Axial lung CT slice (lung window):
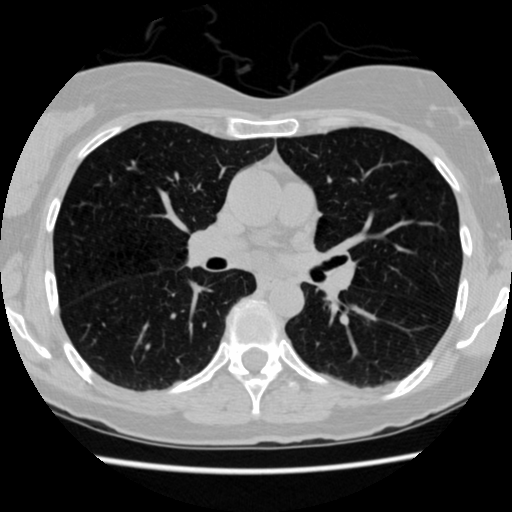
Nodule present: no